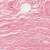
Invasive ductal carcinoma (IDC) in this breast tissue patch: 0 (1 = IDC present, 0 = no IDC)